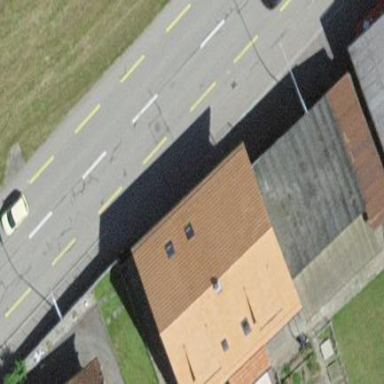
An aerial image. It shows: Residential building.